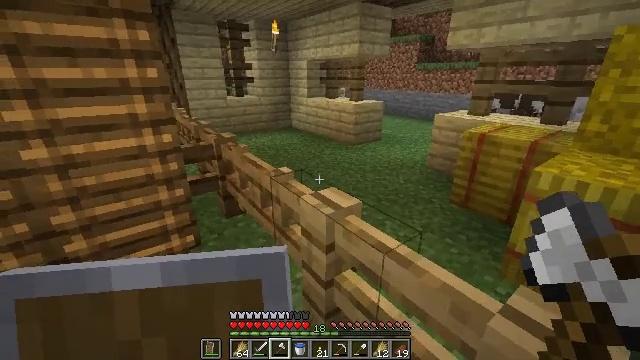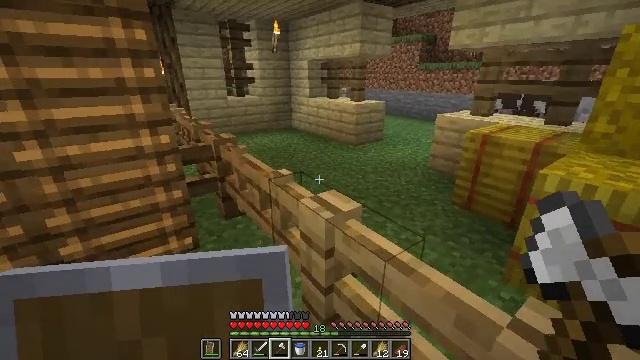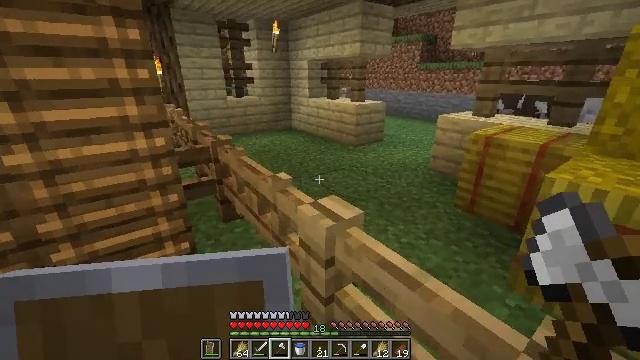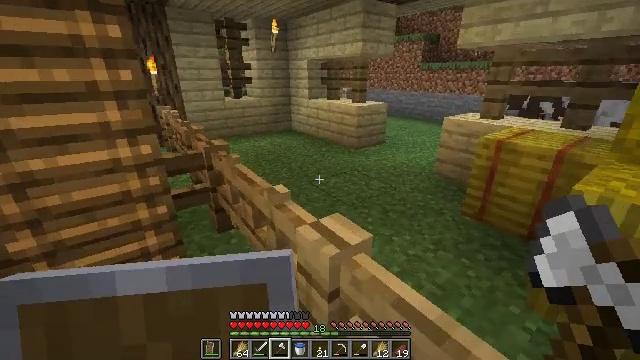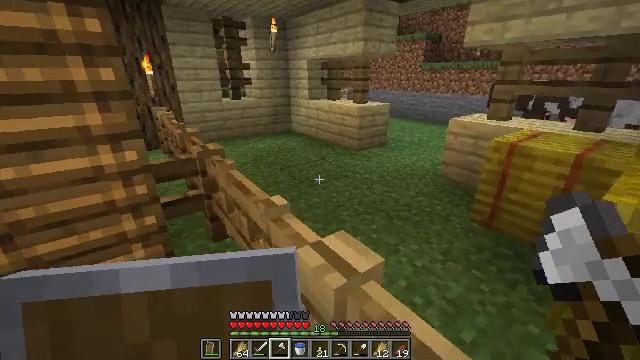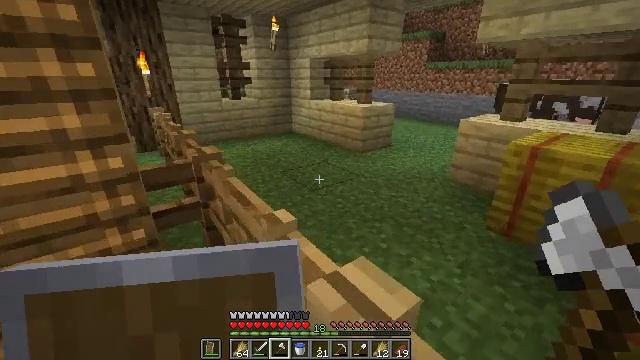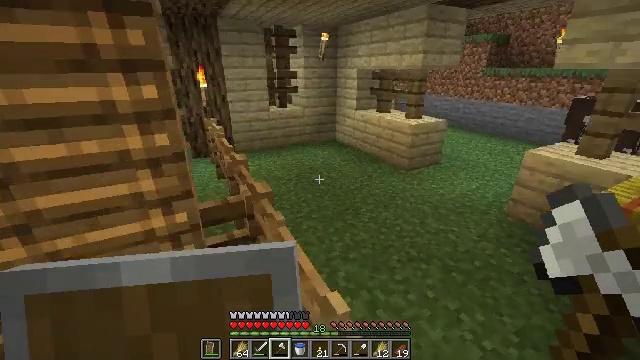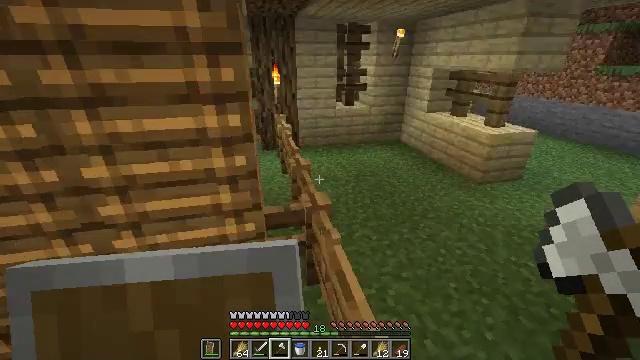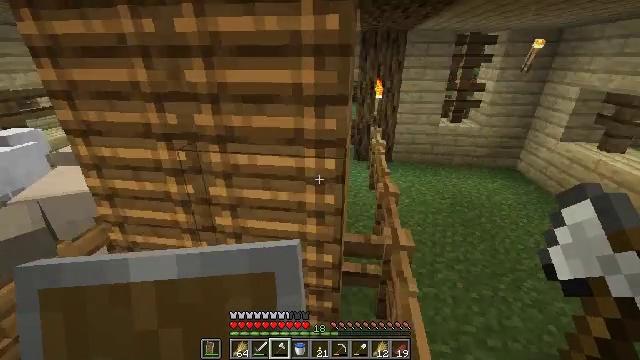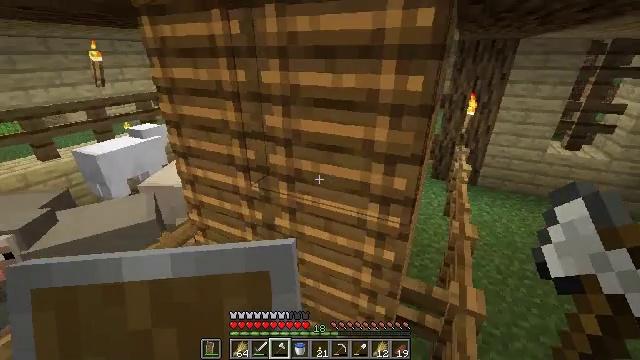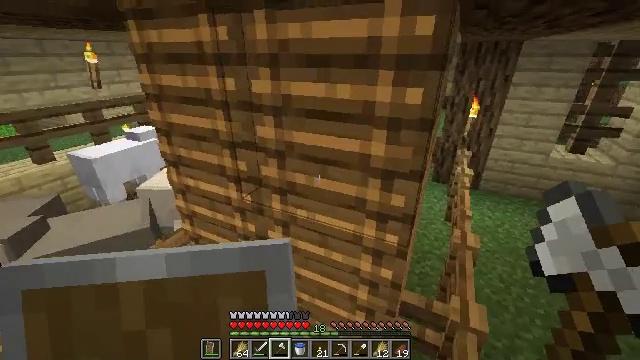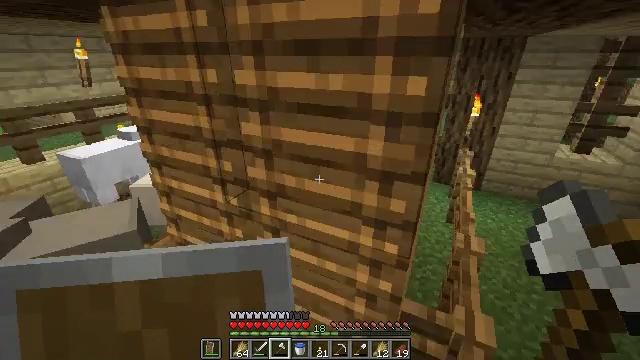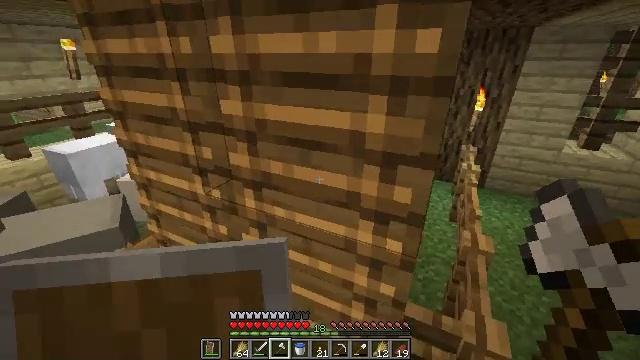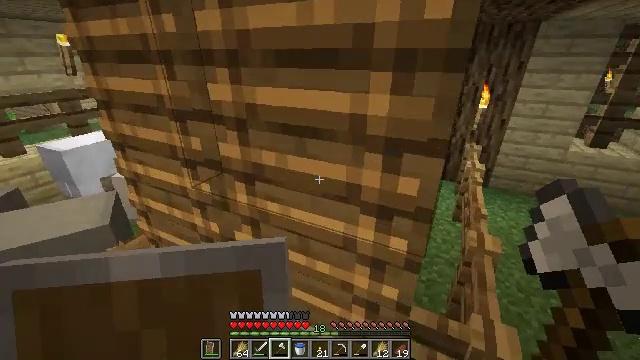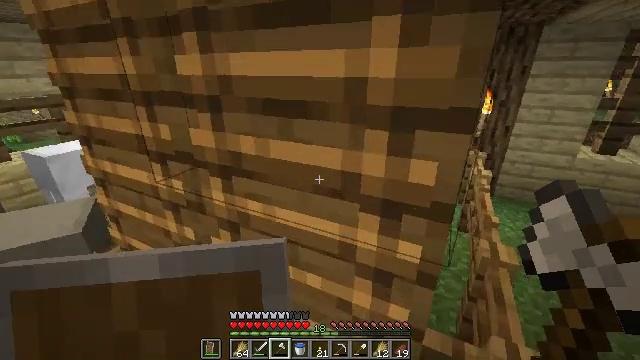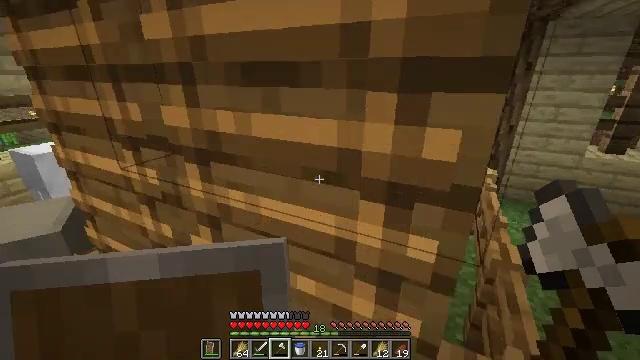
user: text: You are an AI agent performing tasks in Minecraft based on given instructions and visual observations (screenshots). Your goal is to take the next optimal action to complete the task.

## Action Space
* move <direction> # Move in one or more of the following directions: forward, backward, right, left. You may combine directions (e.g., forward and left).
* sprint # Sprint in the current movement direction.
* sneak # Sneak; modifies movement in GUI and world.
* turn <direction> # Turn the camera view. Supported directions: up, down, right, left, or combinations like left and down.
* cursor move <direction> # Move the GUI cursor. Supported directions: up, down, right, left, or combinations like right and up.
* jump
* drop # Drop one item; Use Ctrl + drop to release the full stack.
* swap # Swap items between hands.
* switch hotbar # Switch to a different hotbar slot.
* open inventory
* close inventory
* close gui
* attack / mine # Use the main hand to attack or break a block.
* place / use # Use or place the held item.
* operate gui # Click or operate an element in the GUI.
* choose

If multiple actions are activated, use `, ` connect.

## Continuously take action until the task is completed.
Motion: motion action
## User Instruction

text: Mine the oak fence gate.
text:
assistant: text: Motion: move forward
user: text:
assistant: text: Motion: move forward
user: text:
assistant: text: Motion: move forward
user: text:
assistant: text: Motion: move forward
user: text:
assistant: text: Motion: move forward
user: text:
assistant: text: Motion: move forward, turn left and down, jump
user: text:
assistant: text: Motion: move forward, turn left and down, jump
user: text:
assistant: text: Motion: move forward, turn left, jump
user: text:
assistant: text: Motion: move forward, turn left
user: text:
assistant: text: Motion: move forward
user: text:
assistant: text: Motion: move forward
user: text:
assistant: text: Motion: move forward
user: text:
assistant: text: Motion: move forward
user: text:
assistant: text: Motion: move forward, turn up
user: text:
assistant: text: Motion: move forward
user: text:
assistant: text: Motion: move forward
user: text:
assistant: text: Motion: move forward, turn right and up, jump
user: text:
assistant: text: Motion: move forward, turn right and up, jump
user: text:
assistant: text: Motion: move forward, turn right and up, jump
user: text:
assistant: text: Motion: move forward, turn right and up, jump
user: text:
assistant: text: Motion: turn right and up, jump
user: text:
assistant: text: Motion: turn right and up, jump
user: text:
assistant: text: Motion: turn right and up, jump
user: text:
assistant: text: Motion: turn right and up, jump
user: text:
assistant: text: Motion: turn right and up, jump
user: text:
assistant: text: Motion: turn right and up, jump
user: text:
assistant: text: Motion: turn up, jump
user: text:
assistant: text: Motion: jump
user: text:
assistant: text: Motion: jump
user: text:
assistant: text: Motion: jump